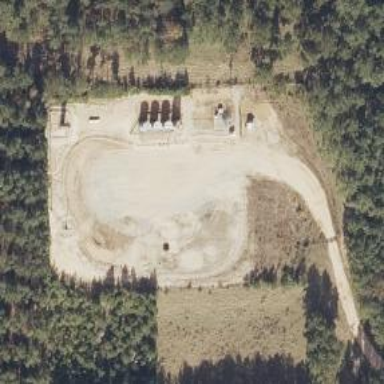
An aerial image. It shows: Petroleum well.